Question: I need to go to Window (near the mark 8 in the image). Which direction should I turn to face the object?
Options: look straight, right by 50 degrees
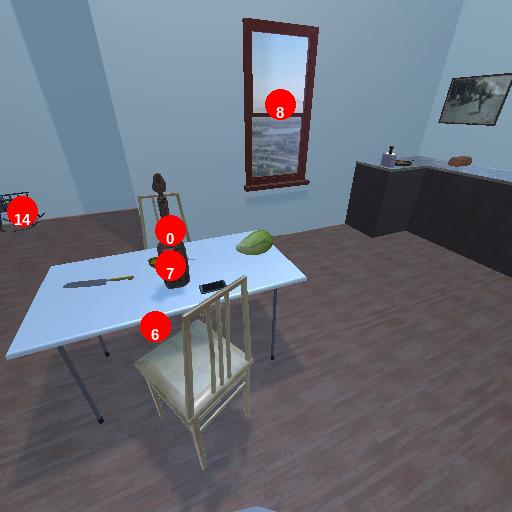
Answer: look straight